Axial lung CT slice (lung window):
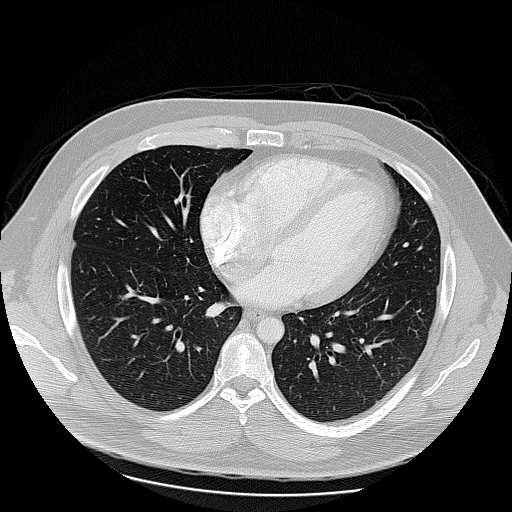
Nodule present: no